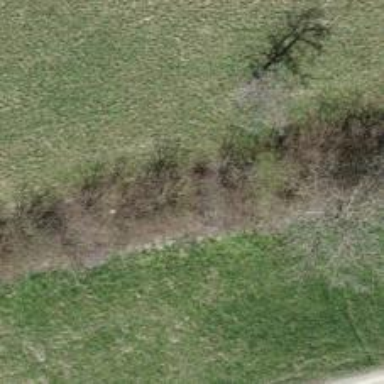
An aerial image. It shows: Hedge barrier.